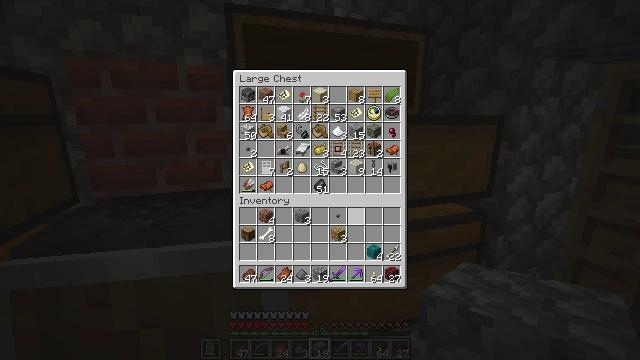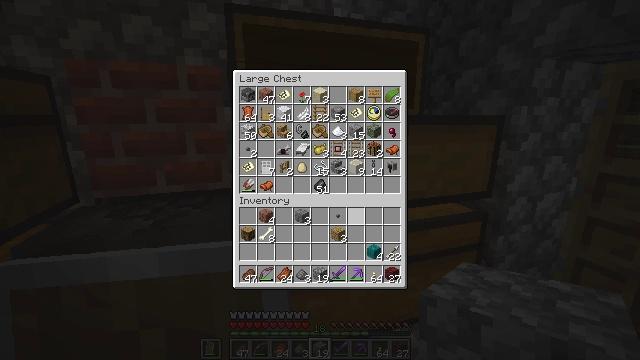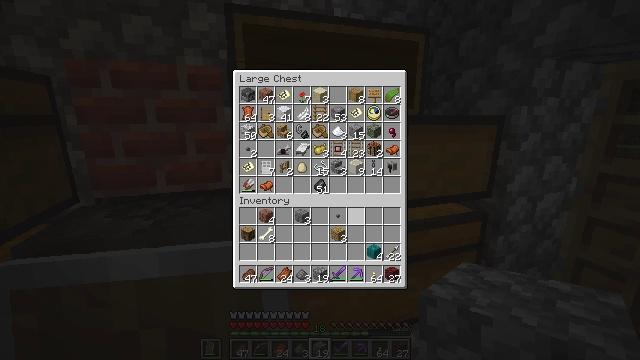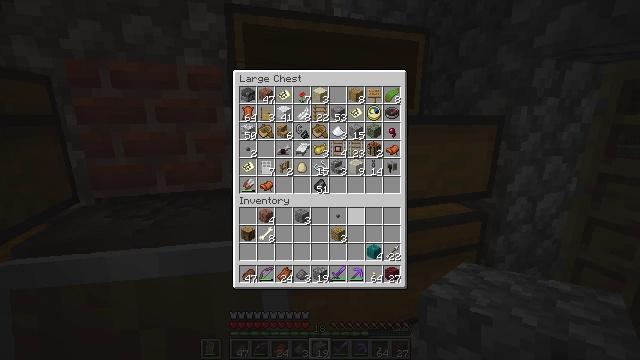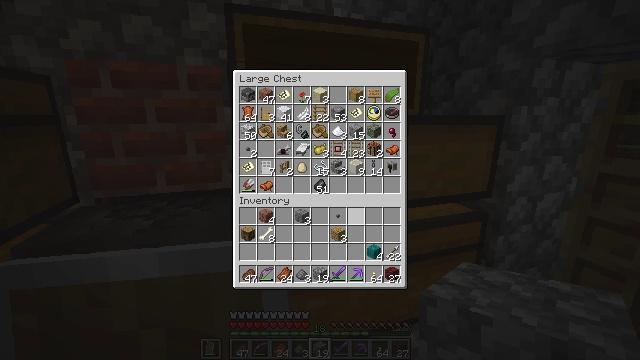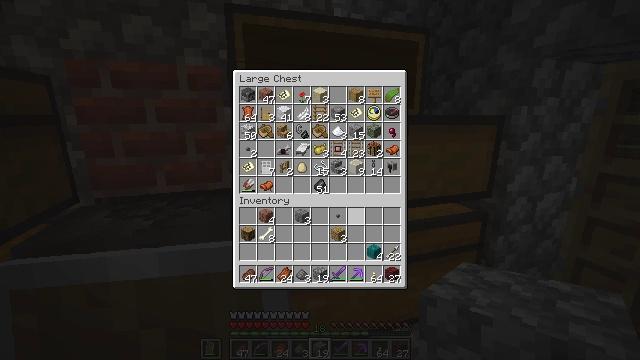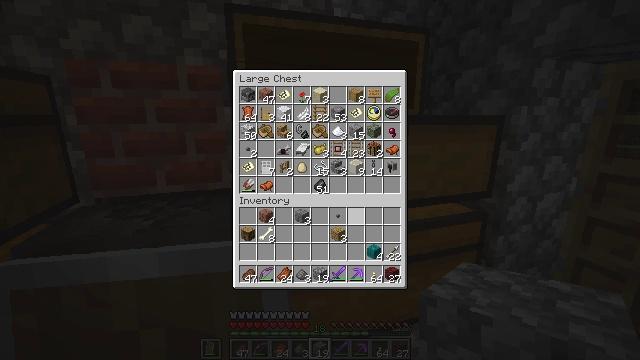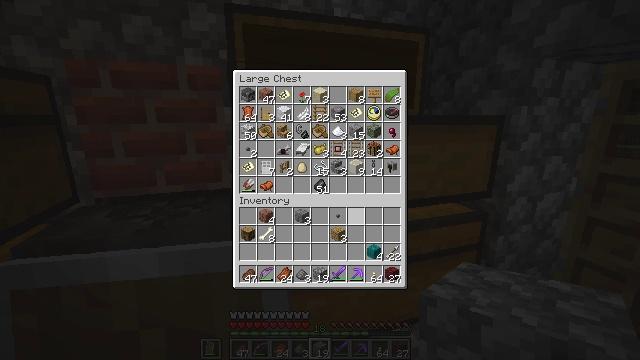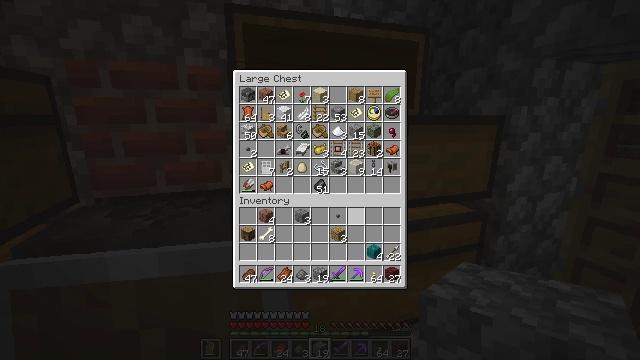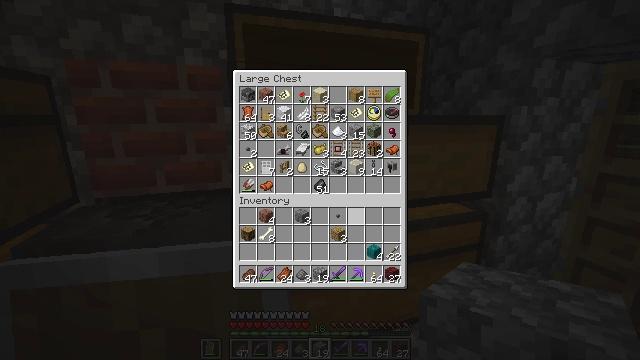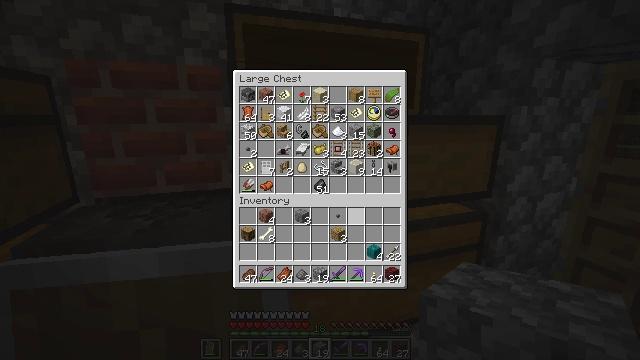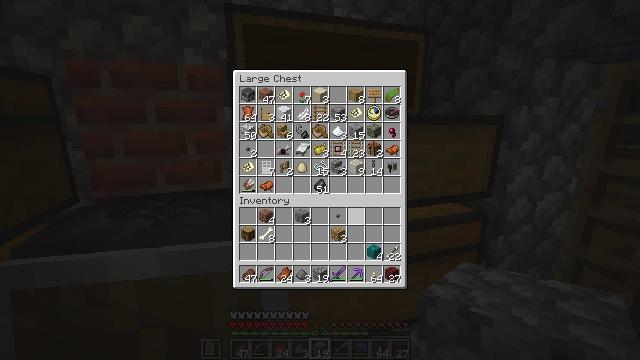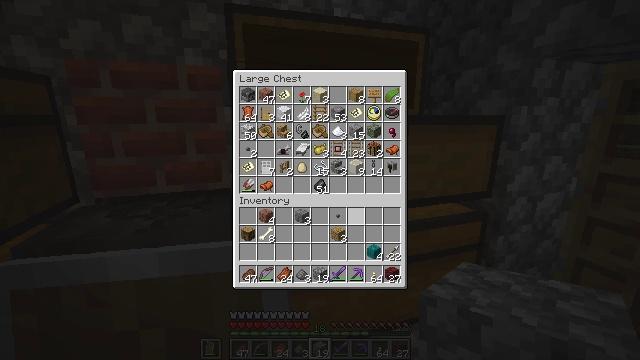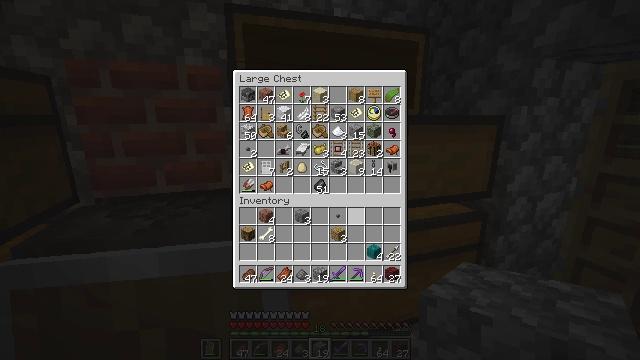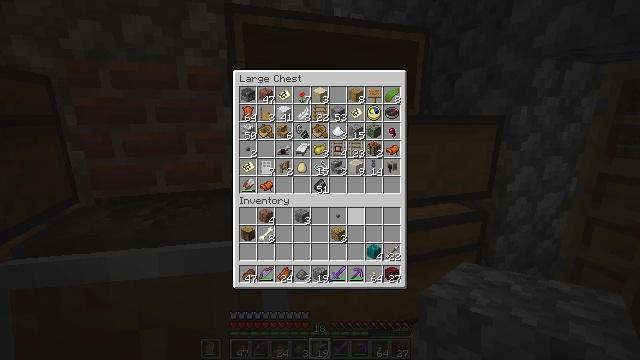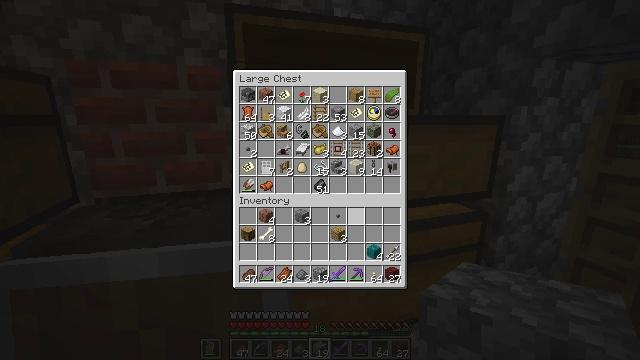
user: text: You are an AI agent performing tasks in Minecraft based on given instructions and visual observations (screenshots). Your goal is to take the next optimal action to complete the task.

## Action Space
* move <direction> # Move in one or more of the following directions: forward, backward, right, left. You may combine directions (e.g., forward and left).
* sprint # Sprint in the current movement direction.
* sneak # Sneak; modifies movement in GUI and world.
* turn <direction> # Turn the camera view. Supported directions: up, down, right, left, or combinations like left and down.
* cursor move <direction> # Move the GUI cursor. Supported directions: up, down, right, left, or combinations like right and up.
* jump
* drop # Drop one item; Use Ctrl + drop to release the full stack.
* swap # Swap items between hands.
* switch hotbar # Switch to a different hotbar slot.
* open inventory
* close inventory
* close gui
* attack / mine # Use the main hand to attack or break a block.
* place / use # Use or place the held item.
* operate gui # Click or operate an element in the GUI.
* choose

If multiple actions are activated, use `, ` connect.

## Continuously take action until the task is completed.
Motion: motion action
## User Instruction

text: Clear the ground by mining grass.
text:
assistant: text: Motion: no_op
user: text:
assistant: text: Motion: no_op
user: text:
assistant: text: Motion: no_op
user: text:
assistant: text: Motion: no_op
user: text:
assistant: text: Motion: no_op
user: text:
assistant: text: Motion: no_op
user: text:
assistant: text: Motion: no_op
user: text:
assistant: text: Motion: no_op
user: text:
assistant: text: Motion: no_op
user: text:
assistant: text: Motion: no_op
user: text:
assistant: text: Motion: no_op
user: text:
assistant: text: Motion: no_op
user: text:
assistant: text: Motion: no_op
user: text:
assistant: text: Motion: no_op
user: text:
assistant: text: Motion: no_op
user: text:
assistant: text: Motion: no_op
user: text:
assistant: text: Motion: no_op
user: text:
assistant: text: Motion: no_op
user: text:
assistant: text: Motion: no_op
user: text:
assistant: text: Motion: no_op
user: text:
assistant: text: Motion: no_op
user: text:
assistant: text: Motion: no_op
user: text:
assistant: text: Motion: no_op
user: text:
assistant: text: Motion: no_op
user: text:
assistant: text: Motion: no_op
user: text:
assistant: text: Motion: no_op
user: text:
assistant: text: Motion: no_op
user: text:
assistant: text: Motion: no_op
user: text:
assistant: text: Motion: no_op
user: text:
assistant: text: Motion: no_op